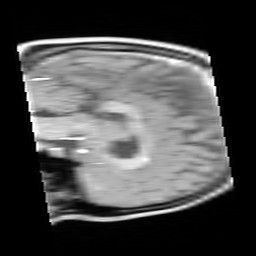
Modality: FLASH
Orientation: sagittal
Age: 19
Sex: male
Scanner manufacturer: siemens
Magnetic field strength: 3 T
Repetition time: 0.245 s
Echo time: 0.0026 s